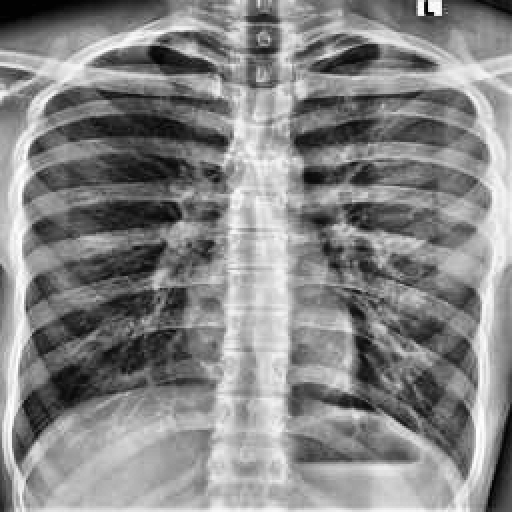
Finding: NORMAL